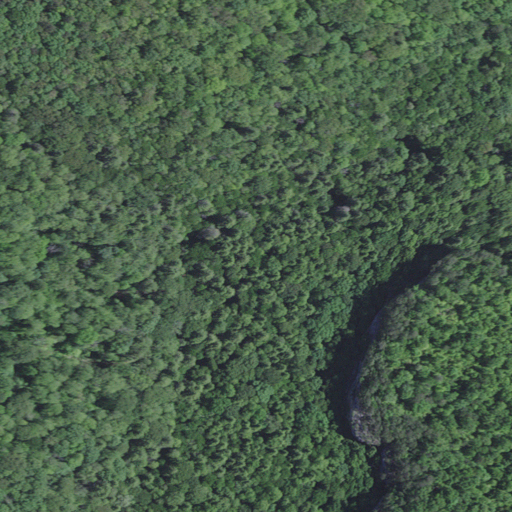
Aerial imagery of valley in Kentucky named Pipe Line Hollow containing mixed forest and deciduous forest